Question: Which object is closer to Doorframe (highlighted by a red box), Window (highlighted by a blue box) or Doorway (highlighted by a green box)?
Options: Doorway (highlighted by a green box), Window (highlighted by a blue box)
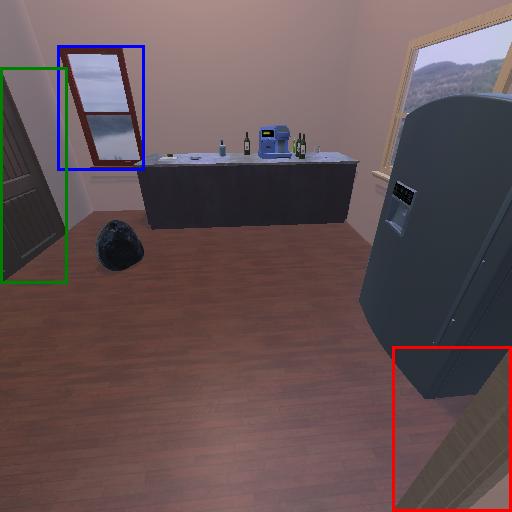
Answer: Doorway (highlighted by a green box)